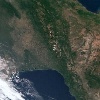
Label: land